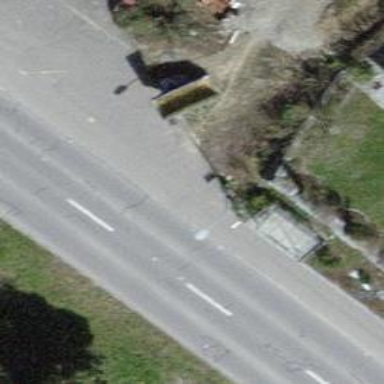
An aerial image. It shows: Bus stop with platform for public transport.